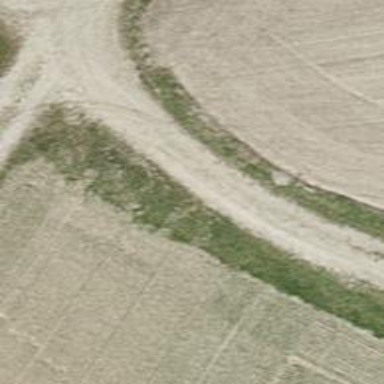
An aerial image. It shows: Gravel track with grade 2 quality.